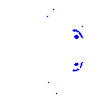
Particle: kaon